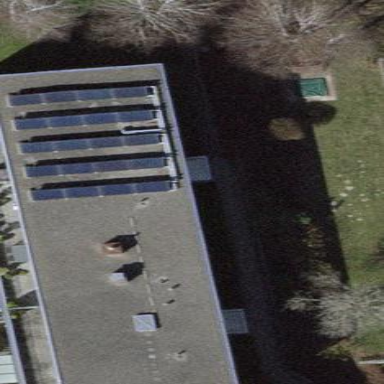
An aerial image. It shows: Building with flat roof.